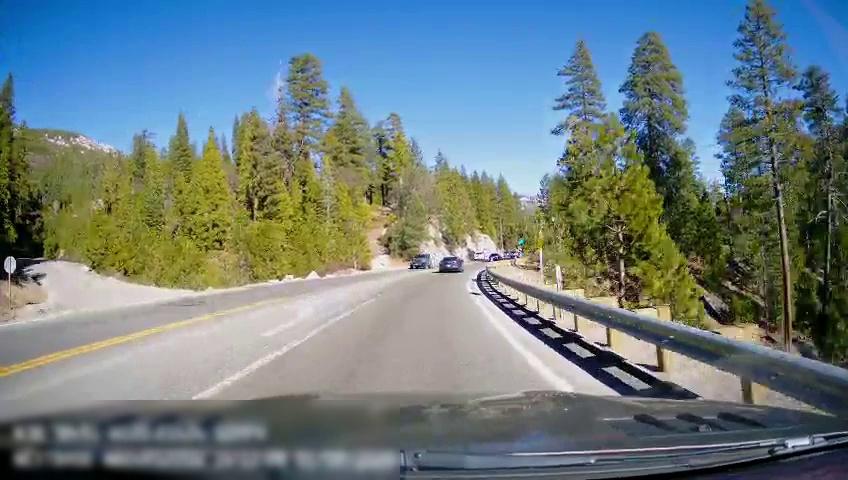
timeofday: Day
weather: Sunny
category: Drivable Space
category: Vehicles | SUV
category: Vehicles | Car
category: Vehicles | Car
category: Lanes | Opposite Lane
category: Lanes | Current Lane
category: Lanes | Opposite Lane
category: Lanes | Current Lane